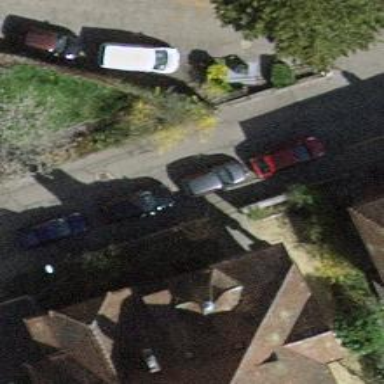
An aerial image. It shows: Grit bin.